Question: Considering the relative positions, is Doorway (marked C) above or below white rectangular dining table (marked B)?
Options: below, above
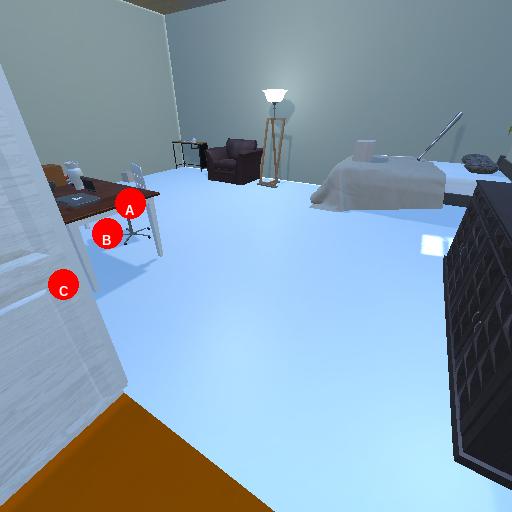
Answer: below